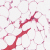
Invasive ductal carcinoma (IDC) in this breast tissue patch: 0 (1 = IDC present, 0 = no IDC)